Field crop: maize
Growth stage: 2
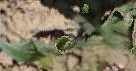
Species: maize